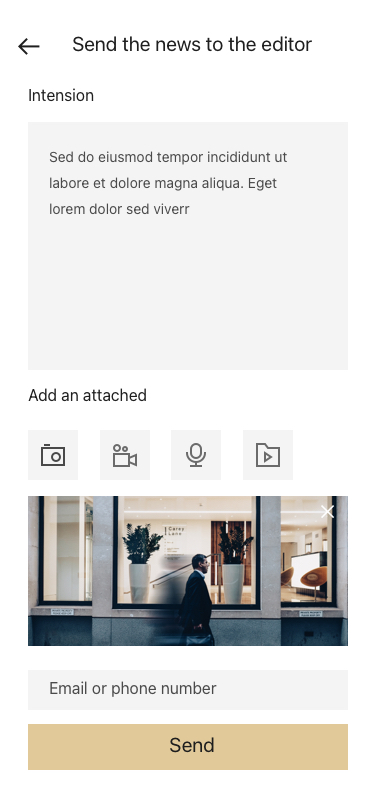
Text in this UI design:
Intension
Sed do eiusmod tempor incididunt ut
labore et dolore magna aliqua. Eget
lorem dolor sed viverr
Add an attached
Email or phone number
Send
Send the news to the editor